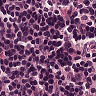
Metastatic tissue present: no